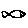
Label: fish